Question: Eclipse is acting strange. It shows every single log item as a warning (orange). Furthermore, each one's Time is '?:??', PID is '?', and Tag is also '?'.
Screenshot below

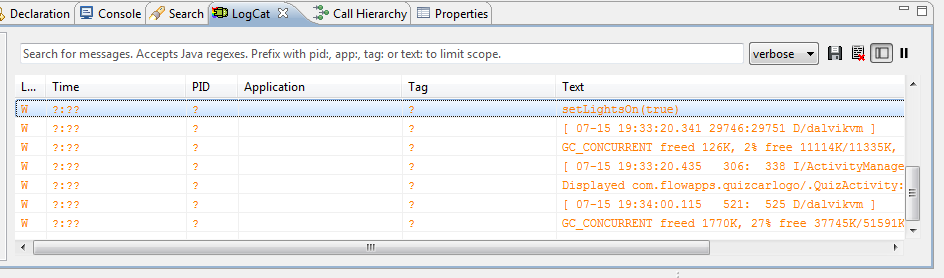
Answer: Your Eclipse or SDK seems to be outdated, just update it.
You are probably testing your app with an Android version (4.1??) which isn't fully supported by your current SDK version.